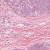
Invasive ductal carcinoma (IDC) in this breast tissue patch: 0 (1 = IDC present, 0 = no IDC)